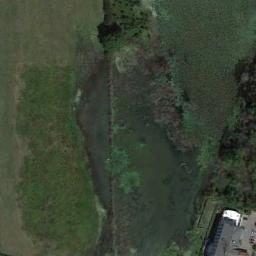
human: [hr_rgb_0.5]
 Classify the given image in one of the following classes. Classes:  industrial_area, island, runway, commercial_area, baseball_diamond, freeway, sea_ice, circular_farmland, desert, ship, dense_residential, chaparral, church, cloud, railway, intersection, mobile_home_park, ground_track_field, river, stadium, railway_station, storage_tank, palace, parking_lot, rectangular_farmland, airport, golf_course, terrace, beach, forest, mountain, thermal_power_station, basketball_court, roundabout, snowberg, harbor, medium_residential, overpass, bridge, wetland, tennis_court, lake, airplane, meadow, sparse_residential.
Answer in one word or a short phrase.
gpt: meadow